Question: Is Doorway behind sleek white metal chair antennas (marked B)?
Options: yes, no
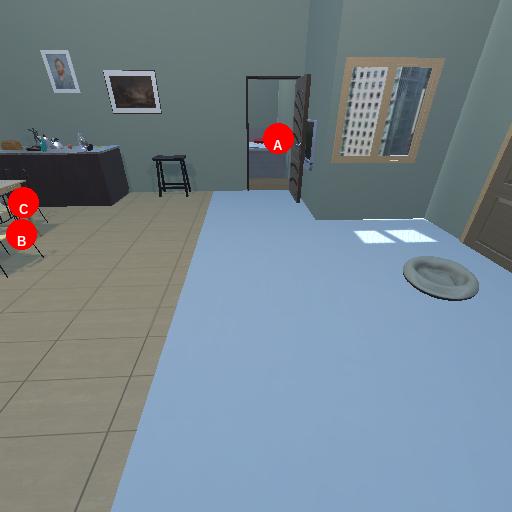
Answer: yes